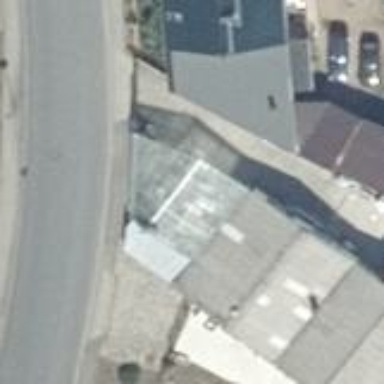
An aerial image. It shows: Building.